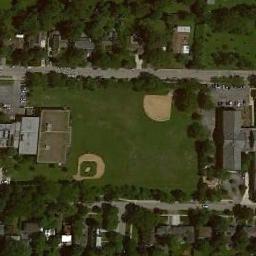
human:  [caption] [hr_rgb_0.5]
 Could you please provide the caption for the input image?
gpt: Two baseball diamonds in the grass are surrounded by many houses .

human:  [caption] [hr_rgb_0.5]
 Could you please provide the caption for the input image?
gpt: Two baseball diamonds surrounded by some trees and the residential area beside .

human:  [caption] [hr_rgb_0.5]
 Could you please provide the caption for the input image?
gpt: There is a white house on the edge of the baseball field .

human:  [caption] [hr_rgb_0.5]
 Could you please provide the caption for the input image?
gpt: There are two baseball diamonds in the middle of many buildings and trees .

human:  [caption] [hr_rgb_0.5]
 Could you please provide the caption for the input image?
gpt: The baseball diamond is surrounded by grass .